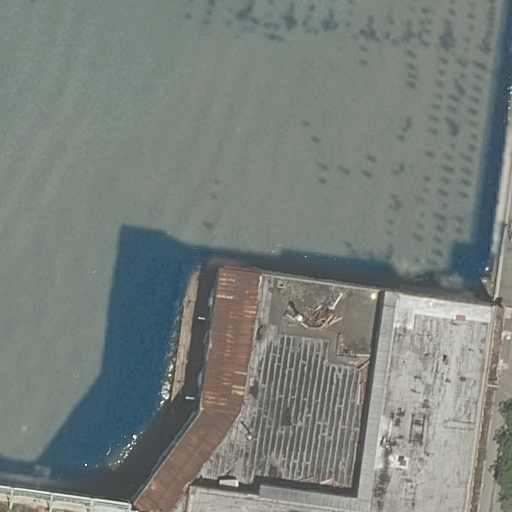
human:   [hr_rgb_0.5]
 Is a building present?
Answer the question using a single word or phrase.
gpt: yes

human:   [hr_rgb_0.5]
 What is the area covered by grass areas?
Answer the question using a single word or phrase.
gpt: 77m2

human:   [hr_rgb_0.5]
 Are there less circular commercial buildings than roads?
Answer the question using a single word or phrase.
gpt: yes

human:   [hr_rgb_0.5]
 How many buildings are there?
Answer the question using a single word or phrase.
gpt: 1

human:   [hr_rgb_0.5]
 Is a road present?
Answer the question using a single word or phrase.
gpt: yes

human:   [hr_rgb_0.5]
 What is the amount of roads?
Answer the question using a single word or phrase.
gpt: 1

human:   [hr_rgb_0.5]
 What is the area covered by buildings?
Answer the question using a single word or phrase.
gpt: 2615m2

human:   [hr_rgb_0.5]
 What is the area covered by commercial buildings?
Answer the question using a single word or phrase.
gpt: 0m2

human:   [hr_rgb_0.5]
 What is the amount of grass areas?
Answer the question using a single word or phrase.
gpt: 1

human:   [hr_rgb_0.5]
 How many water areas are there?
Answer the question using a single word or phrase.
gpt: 1

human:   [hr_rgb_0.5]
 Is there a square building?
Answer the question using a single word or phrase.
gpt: no

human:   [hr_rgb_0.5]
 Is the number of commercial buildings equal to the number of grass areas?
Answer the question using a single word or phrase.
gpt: no

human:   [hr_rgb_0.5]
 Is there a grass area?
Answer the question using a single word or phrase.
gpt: yes

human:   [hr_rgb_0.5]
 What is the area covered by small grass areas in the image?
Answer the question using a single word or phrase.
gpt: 77m2

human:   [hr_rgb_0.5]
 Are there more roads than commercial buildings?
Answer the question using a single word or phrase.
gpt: yes

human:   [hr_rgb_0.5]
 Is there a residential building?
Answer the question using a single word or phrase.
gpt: yes

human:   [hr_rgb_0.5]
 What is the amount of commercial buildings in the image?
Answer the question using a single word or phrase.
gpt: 0

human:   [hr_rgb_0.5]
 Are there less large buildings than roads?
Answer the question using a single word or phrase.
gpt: no

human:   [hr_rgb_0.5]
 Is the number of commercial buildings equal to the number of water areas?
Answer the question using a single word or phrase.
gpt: no

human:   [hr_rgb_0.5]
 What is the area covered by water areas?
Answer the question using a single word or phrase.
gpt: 6990m2

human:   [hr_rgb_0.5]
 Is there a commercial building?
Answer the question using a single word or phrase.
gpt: no

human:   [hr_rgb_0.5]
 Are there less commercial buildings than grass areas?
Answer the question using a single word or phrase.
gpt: yes

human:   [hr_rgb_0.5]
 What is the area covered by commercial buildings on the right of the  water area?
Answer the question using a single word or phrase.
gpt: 0m2

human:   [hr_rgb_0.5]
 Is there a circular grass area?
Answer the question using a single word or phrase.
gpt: no

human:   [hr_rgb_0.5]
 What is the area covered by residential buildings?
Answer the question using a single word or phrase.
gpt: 2615m2

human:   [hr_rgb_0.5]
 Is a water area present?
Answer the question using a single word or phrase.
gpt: yes

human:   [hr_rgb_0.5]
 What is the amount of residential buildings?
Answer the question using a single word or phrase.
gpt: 1

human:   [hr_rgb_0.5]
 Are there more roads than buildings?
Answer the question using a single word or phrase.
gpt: no

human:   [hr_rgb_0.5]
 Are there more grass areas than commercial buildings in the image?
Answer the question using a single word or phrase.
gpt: yes

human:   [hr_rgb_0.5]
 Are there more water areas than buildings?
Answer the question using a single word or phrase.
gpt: no

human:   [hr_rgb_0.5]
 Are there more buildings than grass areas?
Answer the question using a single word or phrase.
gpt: no

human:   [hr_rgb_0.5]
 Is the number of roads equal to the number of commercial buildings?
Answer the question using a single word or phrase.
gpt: no

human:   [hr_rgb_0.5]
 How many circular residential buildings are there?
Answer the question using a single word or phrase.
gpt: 0

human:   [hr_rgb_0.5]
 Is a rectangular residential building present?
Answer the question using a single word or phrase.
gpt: yes

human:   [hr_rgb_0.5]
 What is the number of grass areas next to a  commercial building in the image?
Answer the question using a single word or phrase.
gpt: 0

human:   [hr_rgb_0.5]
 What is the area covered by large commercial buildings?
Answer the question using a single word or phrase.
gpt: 0m2

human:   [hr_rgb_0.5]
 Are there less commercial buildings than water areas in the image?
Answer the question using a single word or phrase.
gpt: yes

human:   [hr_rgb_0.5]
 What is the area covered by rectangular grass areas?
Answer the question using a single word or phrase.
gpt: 0m2

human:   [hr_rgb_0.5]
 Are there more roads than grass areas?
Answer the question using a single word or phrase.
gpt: no

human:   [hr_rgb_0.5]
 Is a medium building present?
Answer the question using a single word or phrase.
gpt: no

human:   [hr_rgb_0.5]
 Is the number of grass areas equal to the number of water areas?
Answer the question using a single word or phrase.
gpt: yes

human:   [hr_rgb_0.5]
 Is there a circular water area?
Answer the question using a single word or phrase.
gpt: no

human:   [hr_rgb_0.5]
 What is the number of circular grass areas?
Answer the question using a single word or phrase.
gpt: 0

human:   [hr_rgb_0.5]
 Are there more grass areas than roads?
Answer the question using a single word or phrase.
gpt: no

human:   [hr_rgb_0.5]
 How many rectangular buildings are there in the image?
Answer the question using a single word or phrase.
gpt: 1

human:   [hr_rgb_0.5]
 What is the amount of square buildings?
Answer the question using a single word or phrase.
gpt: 0

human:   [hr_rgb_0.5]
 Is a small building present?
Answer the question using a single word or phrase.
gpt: no

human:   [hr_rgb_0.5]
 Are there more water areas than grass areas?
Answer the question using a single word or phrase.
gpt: no

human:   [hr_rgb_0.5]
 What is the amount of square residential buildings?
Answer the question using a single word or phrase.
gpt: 0

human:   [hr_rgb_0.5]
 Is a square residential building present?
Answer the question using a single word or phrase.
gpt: no

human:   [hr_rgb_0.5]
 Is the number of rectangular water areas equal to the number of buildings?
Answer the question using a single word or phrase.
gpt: no

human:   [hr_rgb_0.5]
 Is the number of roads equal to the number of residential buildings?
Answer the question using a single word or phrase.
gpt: yes

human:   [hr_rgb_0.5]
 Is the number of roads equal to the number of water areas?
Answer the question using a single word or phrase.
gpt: yes

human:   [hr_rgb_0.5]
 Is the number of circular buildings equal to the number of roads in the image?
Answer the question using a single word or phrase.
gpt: no

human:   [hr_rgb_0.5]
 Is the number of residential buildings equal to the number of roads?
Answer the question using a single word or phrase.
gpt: yes

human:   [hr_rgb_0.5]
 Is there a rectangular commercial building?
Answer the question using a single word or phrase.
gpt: no

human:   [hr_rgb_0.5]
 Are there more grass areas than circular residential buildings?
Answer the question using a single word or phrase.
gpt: yes

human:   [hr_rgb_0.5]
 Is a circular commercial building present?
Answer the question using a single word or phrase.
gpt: no

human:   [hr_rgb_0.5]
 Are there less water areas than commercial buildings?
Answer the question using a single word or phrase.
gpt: no

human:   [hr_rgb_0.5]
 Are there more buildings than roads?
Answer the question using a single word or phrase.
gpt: no

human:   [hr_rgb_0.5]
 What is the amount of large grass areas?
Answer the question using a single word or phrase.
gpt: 0

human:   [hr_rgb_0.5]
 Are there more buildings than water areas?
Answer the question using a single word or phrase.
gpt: no

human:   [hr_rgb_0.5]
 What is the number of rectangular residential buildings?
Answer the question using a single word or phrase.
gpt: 1

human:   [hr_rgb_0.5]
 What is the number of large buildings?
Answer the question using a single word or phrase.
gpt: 1